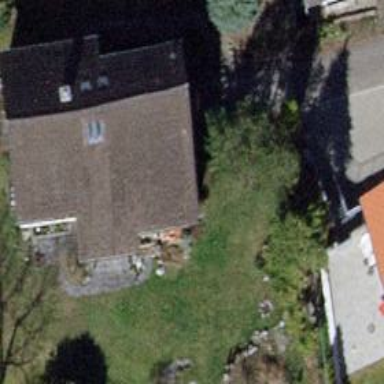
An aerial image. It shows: Saltbox-shaped roof house.